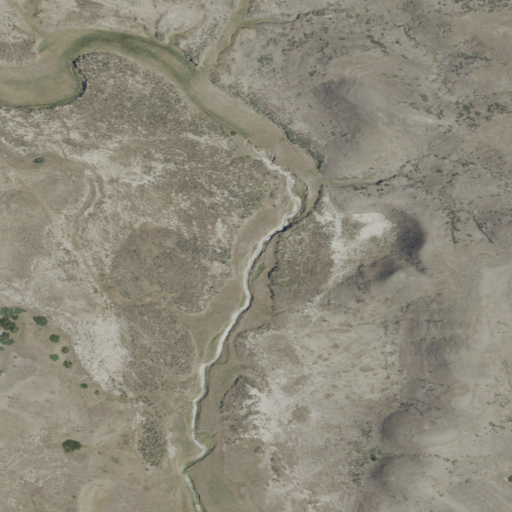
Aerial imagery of valley in Montana named Upper Eighth Coulee containing shrub and grassland